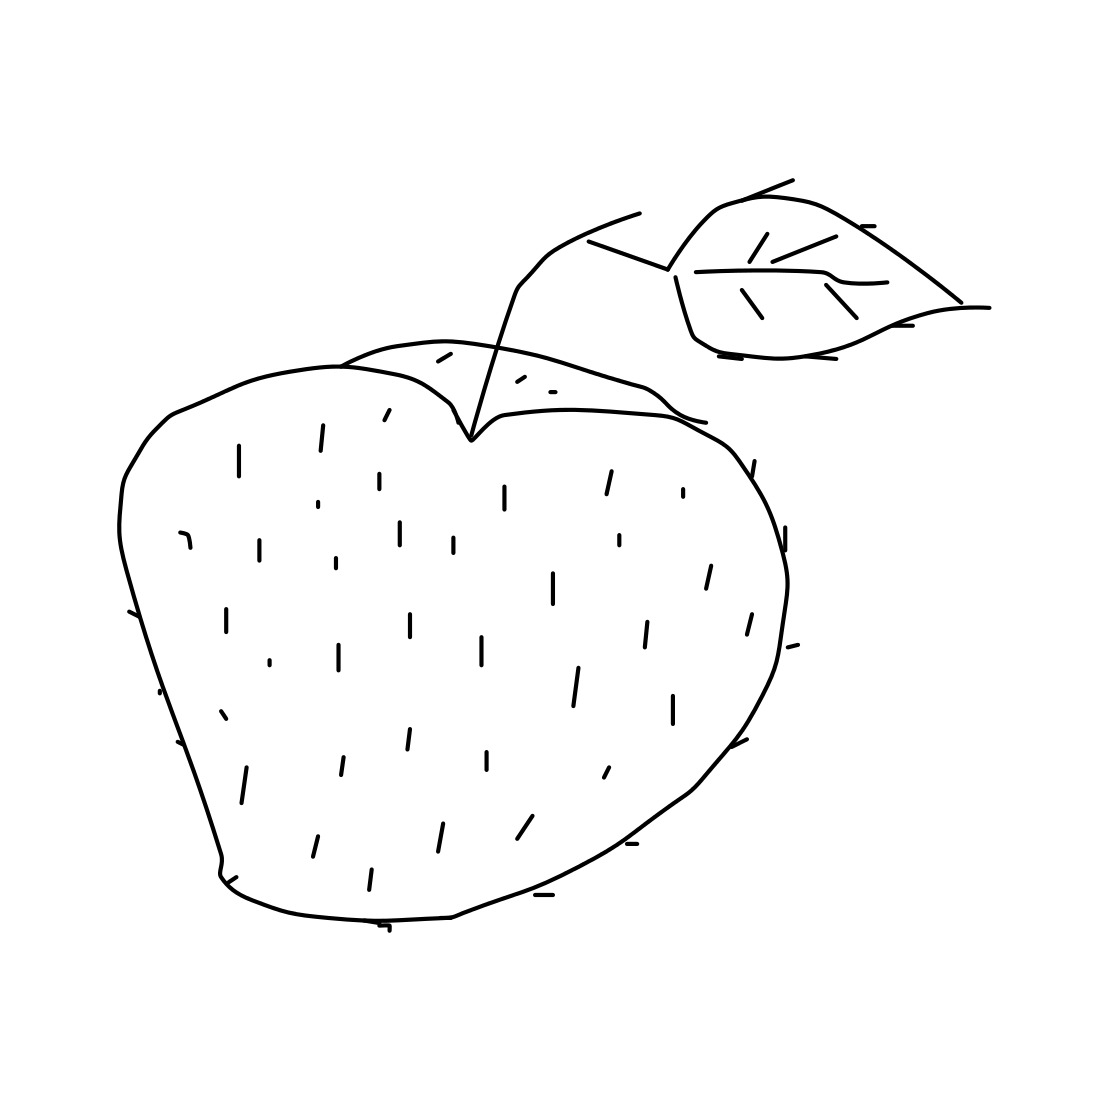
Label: strawberry